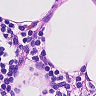
Metastatic tissue present: no